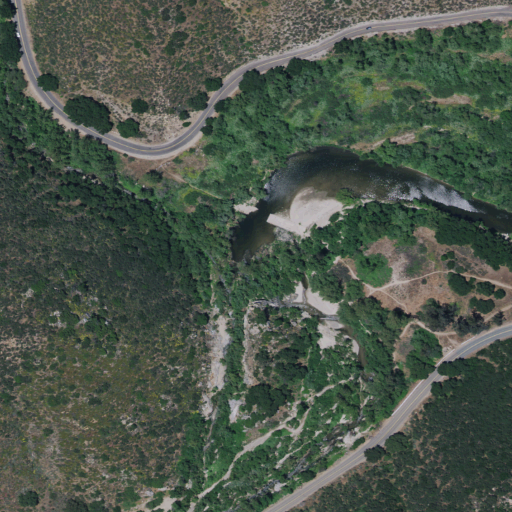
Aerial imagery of valley in California named Temecula Canyon containing shrub, woody wetlands, open development, low intensity development, and herbaceous wetlands